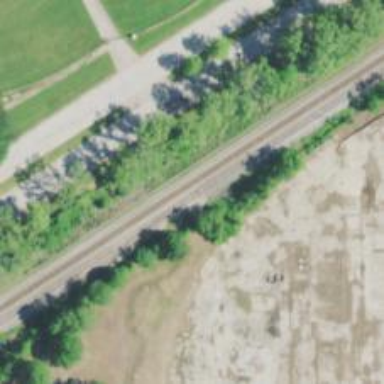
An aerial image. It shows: Railway track.